Interaction volume radius: 5 \u00c5
Interaction volume height: 30 \u00c5
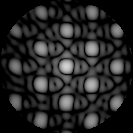
Disorder parameter: 0.08455